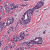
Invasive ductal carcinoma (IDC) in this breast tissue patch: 1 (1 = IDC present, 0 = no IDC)